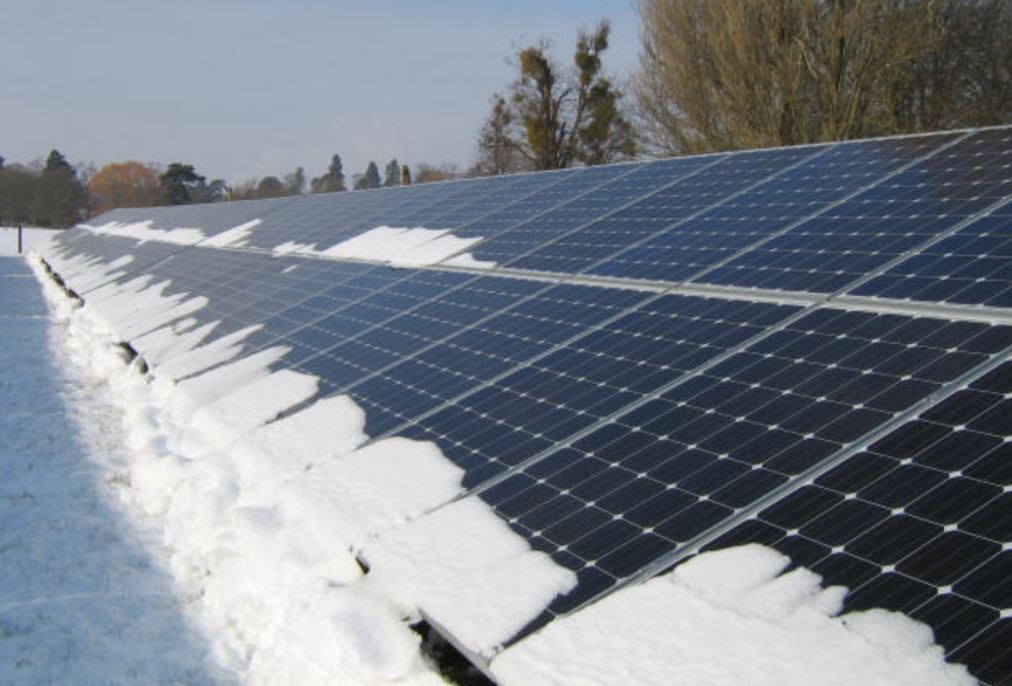
Label: Snow-Covered